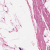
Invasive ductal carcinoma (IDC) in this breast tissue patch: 0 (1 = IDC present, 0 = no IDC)